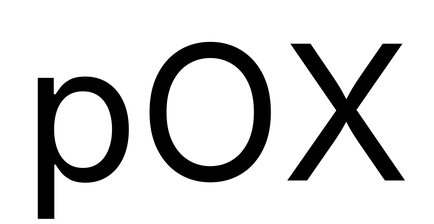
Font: Inter_Regular